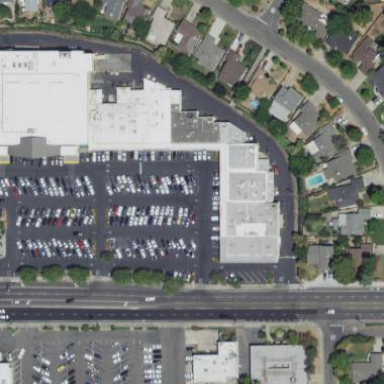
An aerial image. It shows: Retail area.